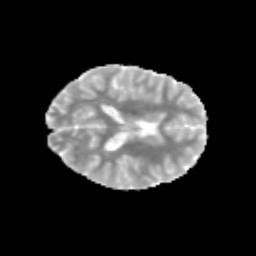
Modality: MD
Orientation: axial
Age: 11
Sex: female
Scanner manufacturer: siemens
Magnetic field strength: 3 T
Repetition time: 3.8 s
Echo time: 0.07 s